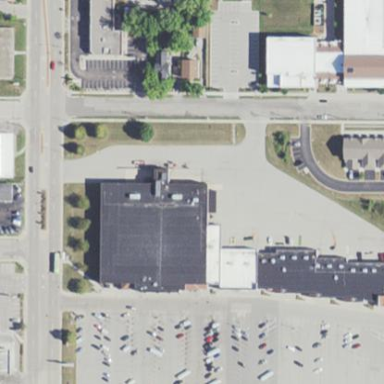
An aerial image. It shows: Supermarket building.